Interaction volume radius: 5 \u00c5
Interaction volume height: 10 \u00c5
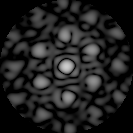
Disorder parameter: 0.638